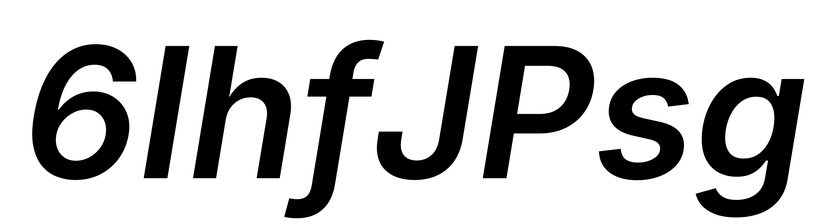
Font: Inter-Italic_SemiBold_Italic